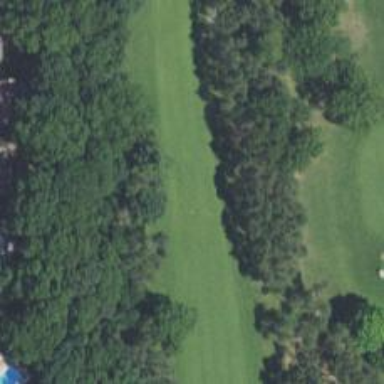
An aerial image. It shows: Golf hole.